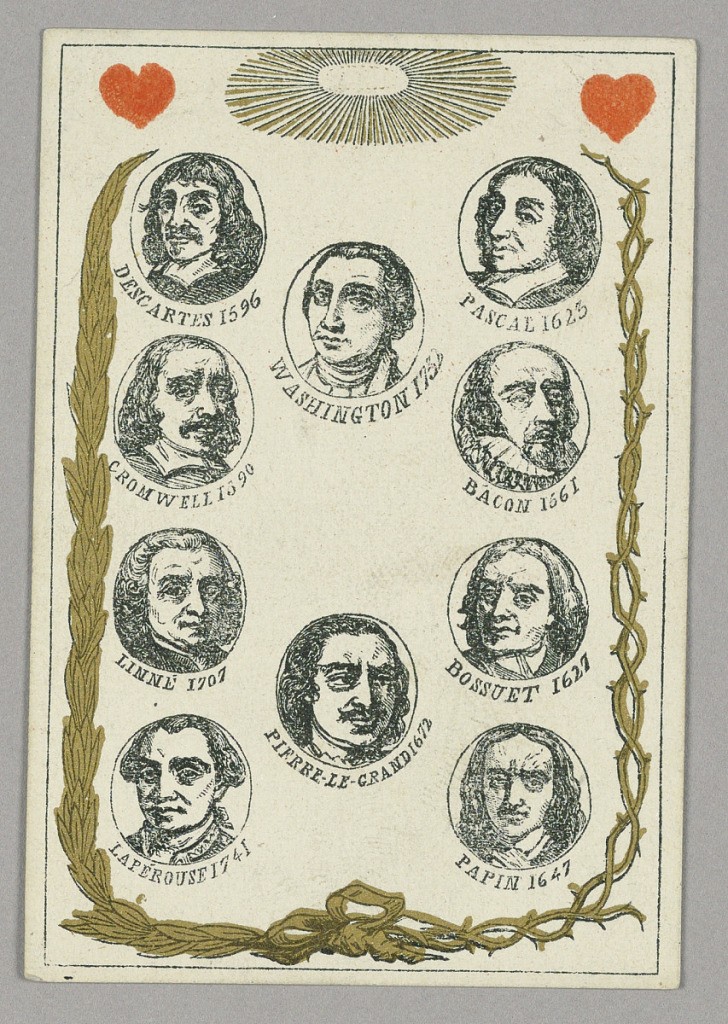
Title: Great Leaders, Playing Card from Set of "Cartes héroïques" or "Des grands hommes"
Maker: Eugène Moreau, French, active 19th c.
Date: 1871
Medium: Stencil-colored lithograph on paper
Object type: Playing card
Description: Playing card from a set of "Cartes héroïques" or "Des grands hommes"